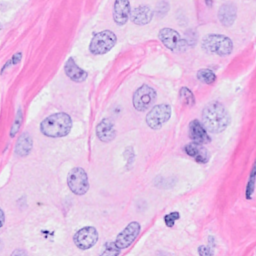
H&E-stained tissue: Breast